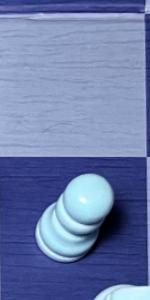
Label: Pawn_White